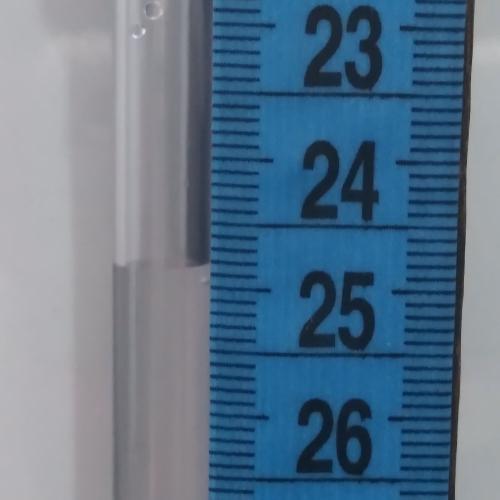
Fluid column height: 24.8 cm